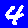
Digit: 4